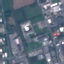
Land use / land cover class: Industrial